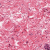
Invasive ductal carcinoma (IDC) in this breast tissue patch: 0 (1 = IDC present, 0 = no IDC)